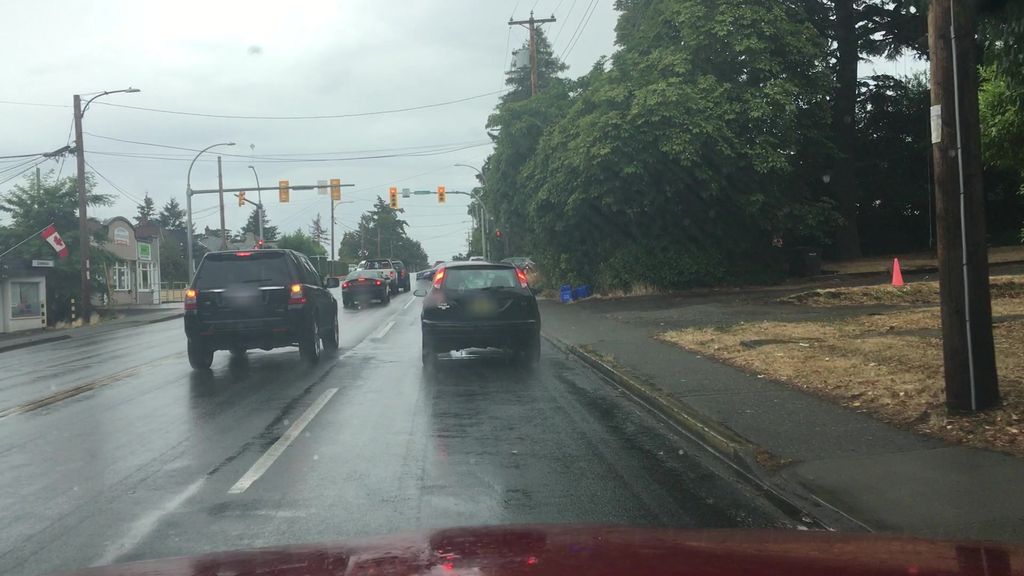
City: victoria